Field crop: maize
Growth stage: 2
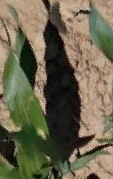
Species: maize